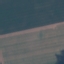
Land use / land cover: AnnualCrop